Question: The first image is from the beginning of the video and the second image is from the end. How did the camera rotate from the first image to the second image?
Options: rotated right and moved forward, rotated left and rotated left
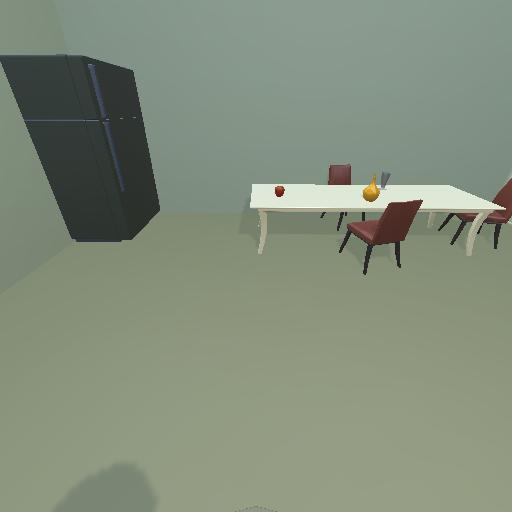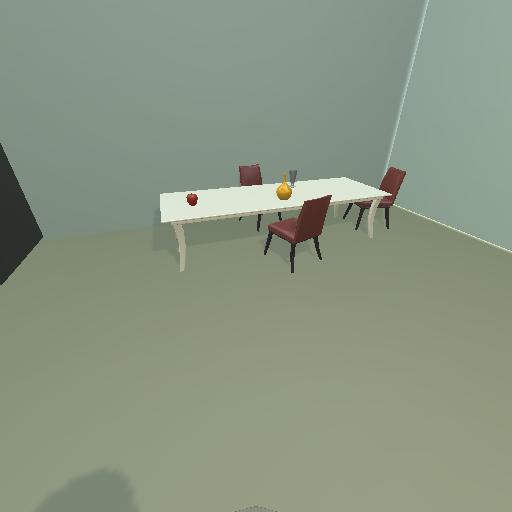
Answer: rotated right and moved forward